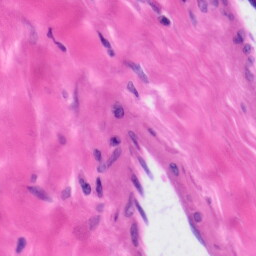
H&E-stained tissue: Tonsil